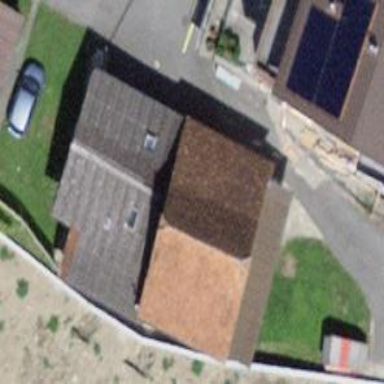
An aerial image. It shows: Chapel building.